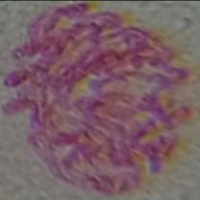
Label: prophase